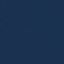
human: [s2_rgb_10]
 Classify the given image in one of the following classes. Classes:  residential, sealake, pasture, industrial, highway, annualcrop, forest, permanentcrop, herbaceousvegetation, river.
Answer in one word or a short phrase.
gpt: SeaLake